Interaction volume radius: 10 \u00c5
Interaction volume height: 25 \u00c5
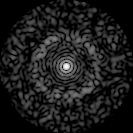
Disorder parameter: 0.8202